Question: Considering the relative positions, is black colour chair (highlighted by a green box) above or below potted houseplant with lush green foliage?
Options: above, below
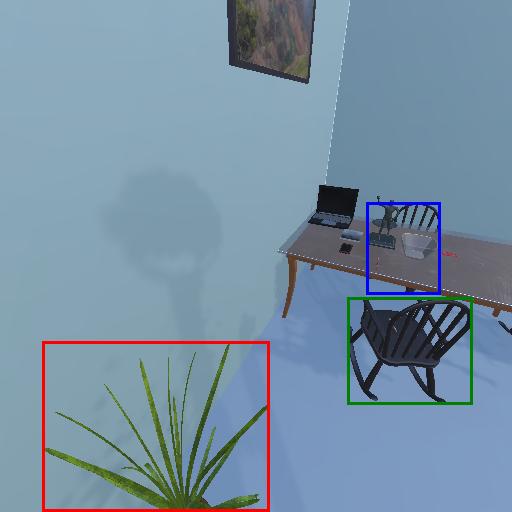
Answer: above